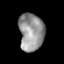
Tissue: prostate
Cell type: Fibroblasts
Senescence score: 0.7001
Nuclear area (px): 921
Mean DAPI intensity: 148.495